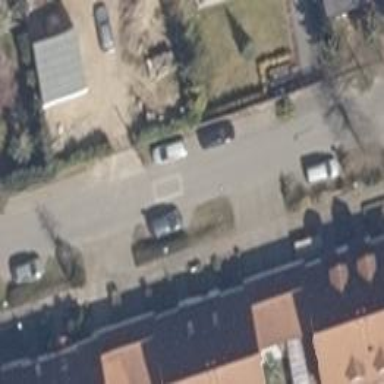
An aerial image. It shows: Bump for traffic calming.